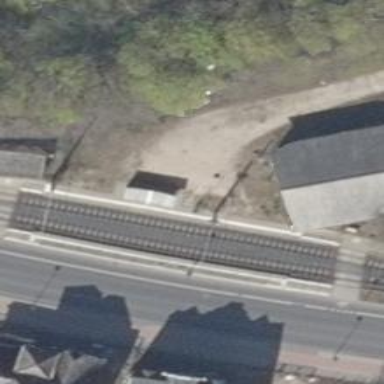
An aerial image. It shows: Tram stop.